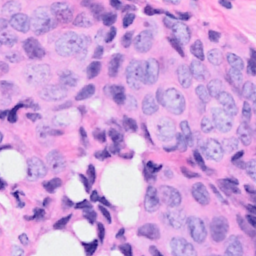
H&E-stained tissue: Breast